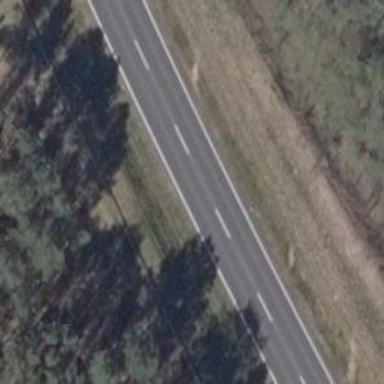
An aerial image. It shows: Asphalt primary motorway.